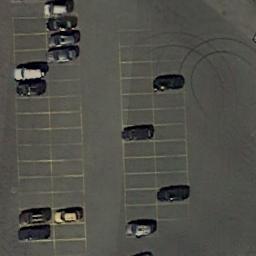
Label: parking_lot